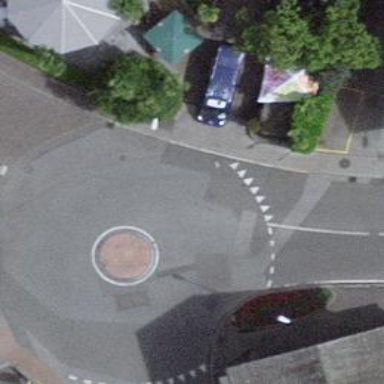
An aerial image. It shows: Asphalt road in residential area leading to roundabout.